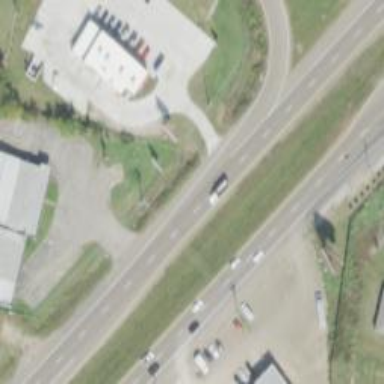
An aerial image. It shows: Asphalt dual carriageway at the trunk highway level.